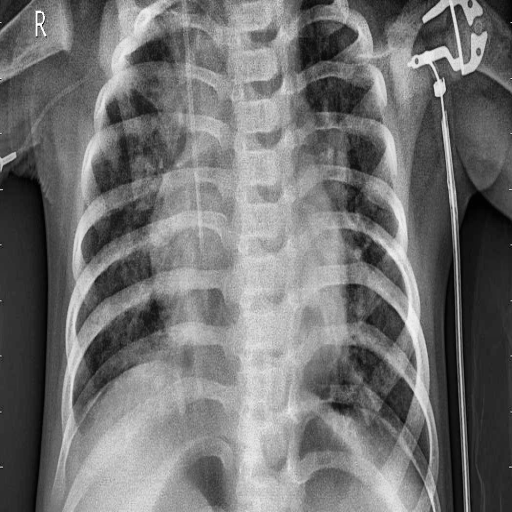
Finding: PNEUMONIA